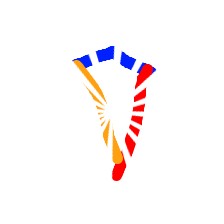
Shape: kite